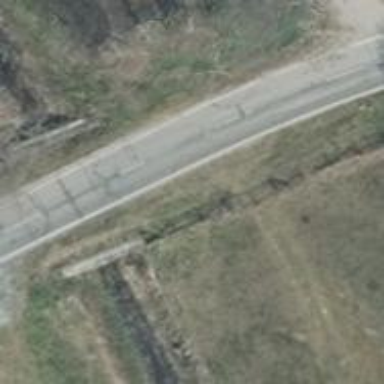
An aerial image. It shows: Asphalt tertiary road on bridge.